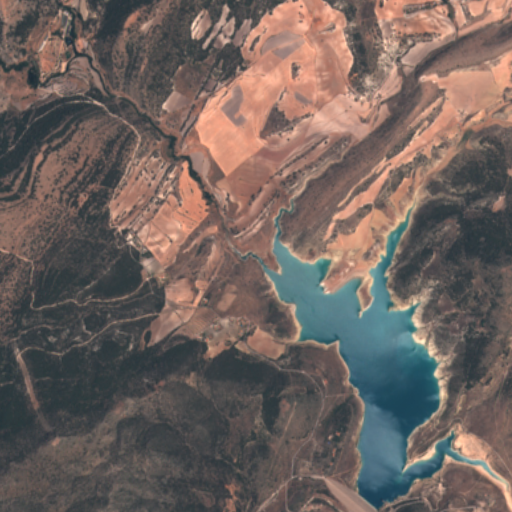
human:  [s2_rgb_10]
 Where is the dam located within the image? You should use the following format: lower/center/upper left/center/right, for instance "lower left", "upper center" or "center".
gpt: The dam is located in the lower right of the image.
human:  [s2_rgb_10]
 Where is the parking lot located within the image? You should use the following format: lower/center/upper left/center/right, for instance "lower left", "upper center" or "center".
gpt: The parking lot is located in the lower center of the image.
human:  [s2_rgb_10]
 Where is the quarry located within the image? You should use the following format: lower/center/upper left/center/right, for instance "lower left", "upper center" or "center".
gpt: There is no quarry in the image.